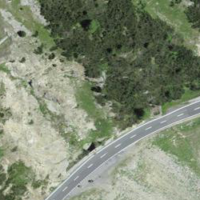
EUNIS habitat code: 31
Species observed at this site:
Rhinanthus glacialis